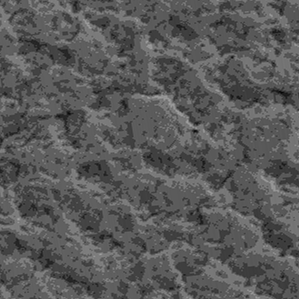
Label: frost